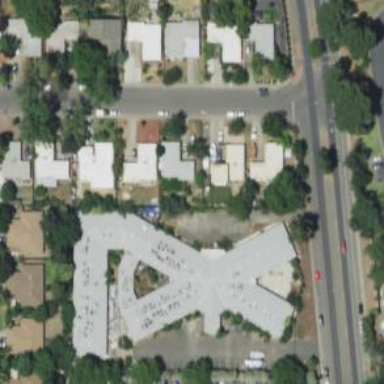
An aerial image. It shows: Clinic building providing healthcare services.